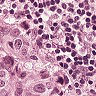
Metastatic tissue present: yes